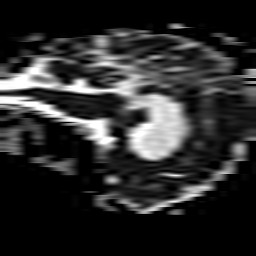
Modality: ADC
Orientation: sagittal
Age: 54
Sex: female
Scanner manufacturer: philips
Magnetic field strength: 3 T
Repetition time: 3.799 s
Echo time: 0.06134 s